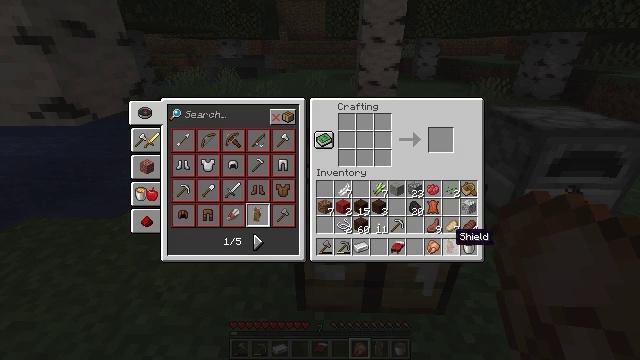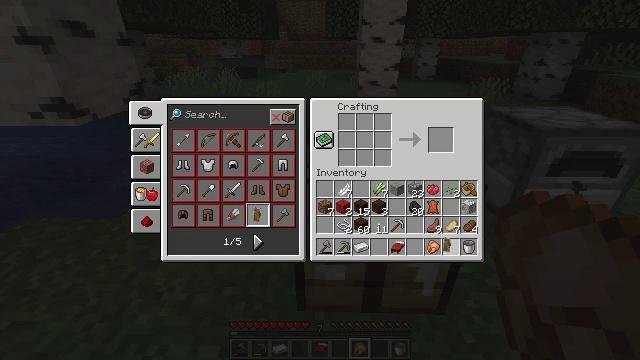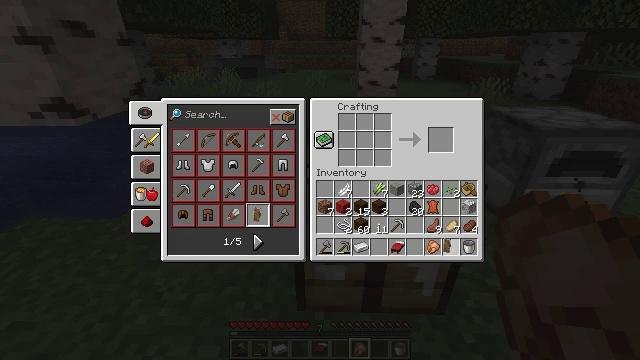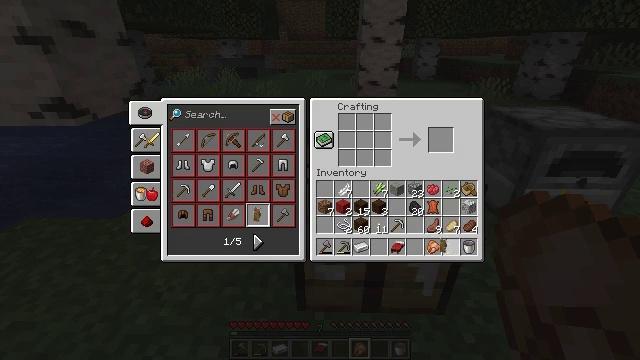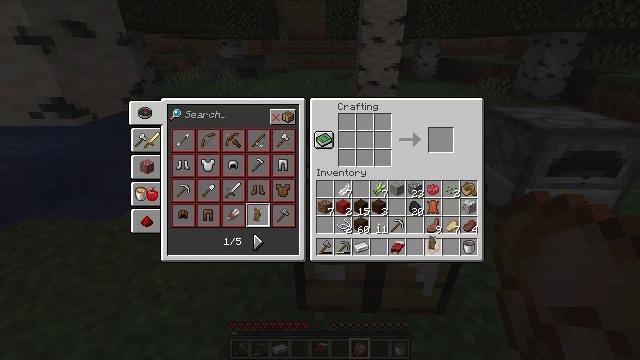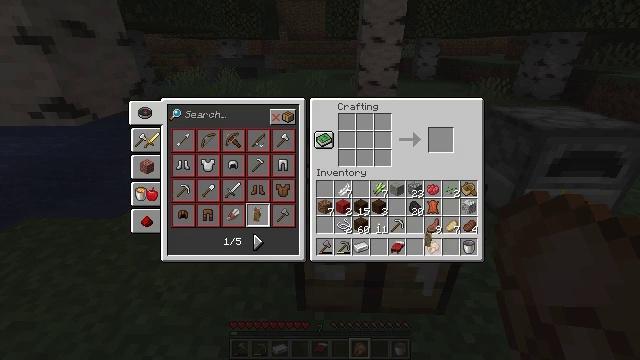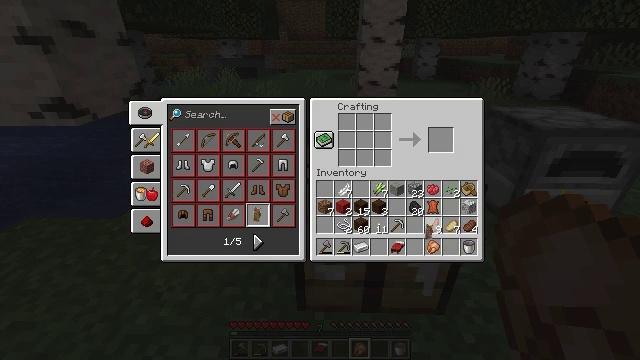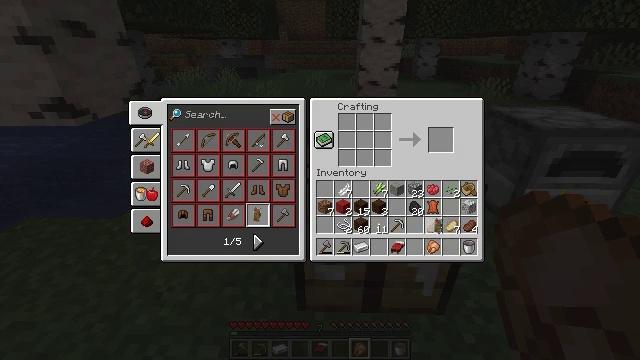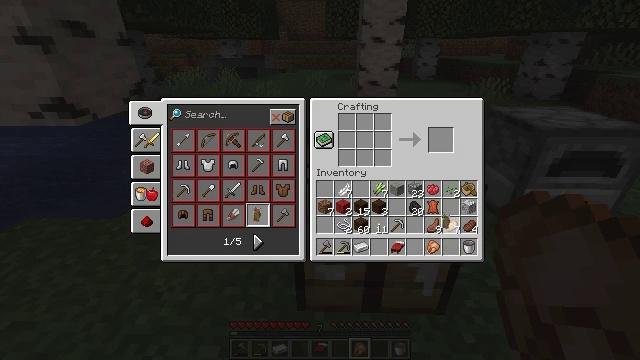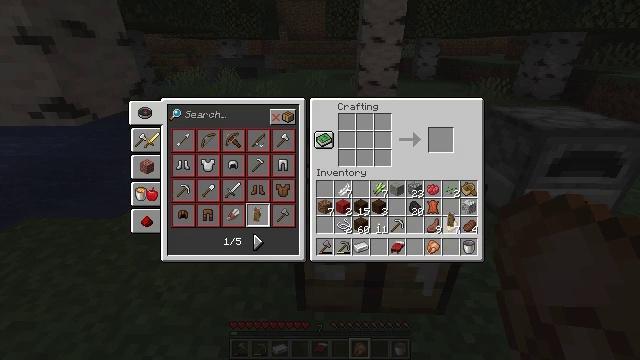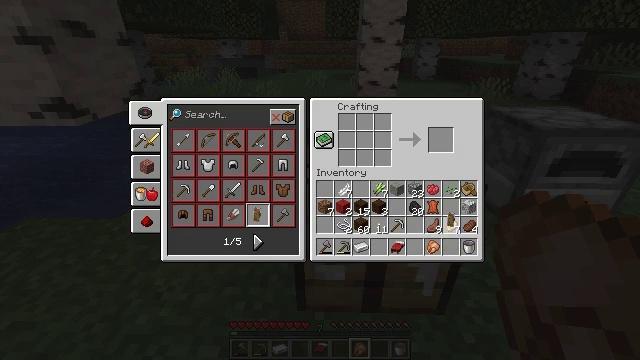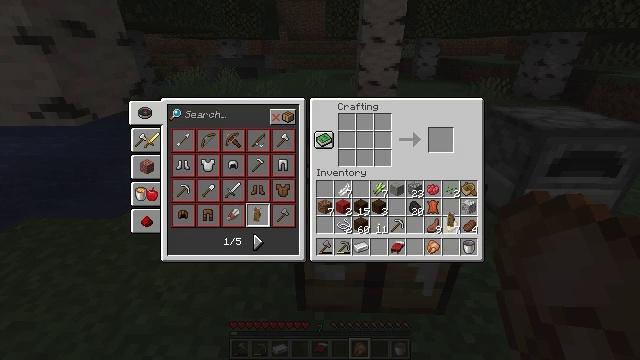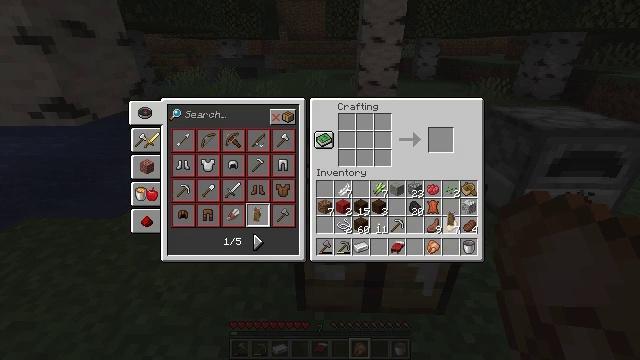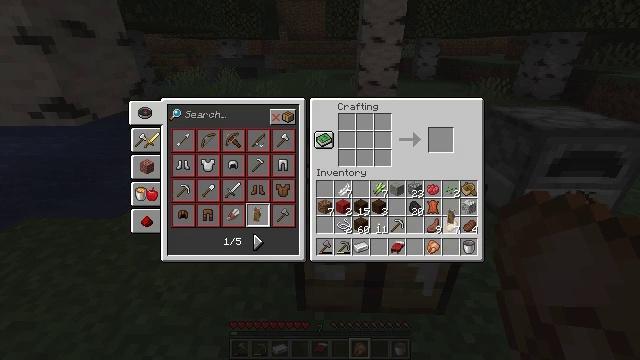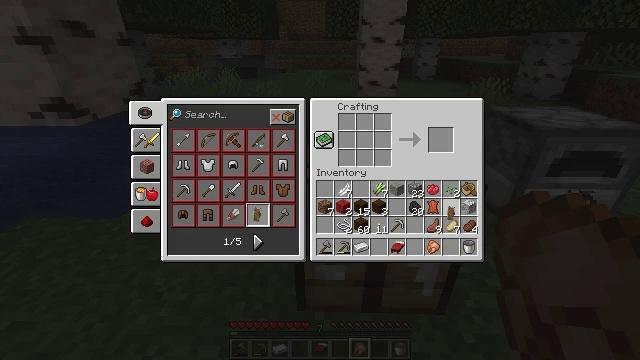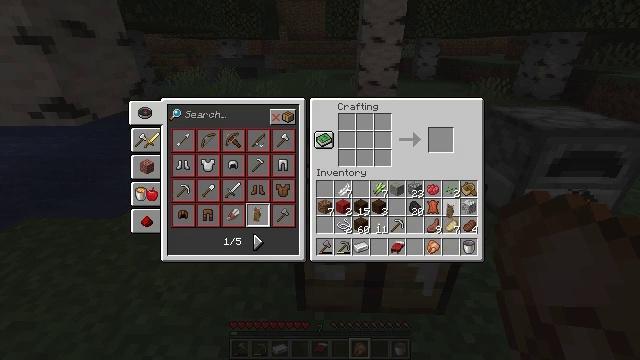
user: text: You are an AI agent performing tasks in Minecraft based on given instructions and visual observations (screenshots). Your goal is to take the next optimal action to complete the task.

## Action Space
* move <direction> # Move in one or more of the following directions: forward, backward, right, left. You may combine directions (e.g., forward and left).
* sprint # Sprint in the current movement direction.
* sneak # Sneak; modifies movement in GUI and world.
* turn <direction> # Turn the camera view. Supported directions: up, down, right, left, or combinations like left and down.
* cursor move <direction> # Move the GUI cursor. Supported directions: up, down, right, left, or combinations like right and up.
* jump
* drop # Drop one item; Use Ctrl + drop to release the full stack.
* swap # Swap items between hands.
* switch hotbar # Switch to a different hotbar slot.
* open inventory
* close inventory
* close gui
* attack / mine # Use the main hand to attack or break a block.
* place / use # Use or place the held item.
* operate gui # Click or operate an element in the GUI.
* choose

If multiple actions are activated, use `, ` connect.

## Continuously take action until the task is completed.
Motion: motion action
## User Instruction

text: Mine the campfire to collect it.
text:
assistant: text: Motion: operate gui
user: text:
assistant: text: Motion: operate gui
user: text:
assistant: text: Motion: operate gui
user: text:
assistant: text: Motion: cursor move left
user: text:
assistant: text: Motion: no_op
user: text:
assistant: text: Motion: cursor move up
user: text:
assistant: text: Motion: cursor move right
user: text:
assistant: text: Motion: cursor move right
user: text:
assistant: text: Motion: no_op
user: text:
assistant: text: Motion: no_op
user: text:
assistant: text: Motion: no_op
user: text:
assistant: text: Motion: no_op
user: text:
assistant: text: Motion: no_op
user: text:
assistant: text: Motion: no_op
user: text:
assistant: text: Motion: no_op
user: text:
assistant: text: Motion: no_op
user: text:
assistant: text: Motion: no_op
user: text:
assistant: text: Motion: operate gui
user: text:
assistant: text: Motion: operate gui
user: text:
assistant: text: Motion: no_op
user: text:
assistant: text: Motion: no_op
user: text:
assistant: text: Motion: no_op
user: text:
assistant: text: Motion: no_op
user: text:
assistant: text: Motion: close gui
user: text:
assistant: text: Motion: no_op
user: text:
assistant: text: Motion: no_op
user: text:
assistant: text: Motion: no_op
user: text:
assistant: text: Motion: no_op
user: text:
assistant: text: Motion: no_op
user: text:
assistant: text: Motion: move left